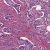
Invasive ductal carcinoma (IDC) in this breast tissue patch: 1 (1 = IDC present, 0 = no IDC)